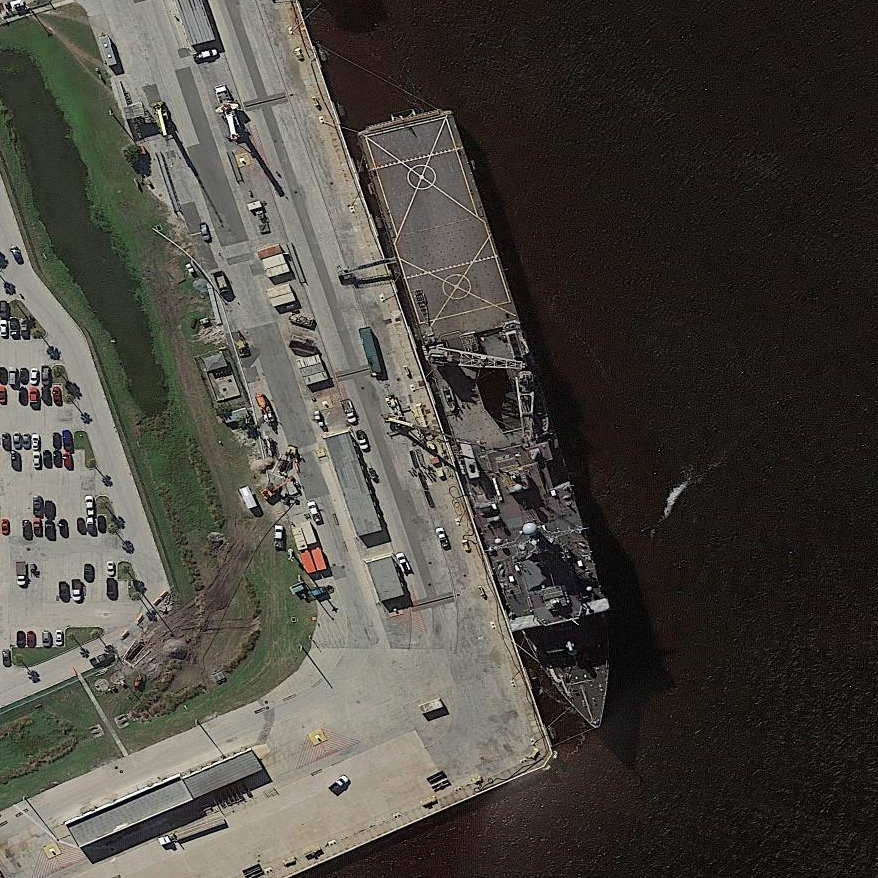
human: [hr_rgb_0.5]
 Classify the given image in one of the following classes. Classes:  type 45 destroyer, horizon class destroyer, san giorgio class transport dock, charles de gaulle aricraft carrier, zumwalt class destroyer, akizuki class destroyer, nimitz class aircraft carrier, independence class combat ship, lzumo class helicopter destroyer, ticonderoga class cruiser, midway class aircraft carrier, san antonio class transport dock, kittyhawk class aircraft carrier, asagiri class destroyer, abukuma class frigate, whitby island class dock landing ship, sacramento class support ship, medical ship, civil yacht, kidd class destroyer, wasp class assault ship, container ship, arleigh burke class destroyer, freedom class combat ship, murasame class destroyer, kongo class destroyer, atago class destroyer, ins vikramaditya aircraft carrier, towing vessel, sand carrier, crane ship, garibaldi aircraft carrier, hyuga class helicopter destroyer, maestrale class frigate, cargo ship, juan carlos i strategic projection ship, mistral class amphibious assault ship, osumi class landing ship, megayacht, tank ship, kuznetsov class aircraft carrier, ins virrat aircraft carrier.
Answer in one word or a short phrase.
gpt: Whitby Island class dock landing ship